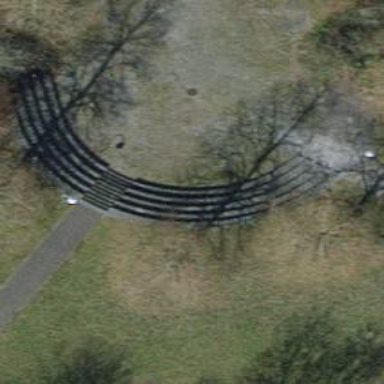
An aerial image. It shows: Park.